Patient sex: F
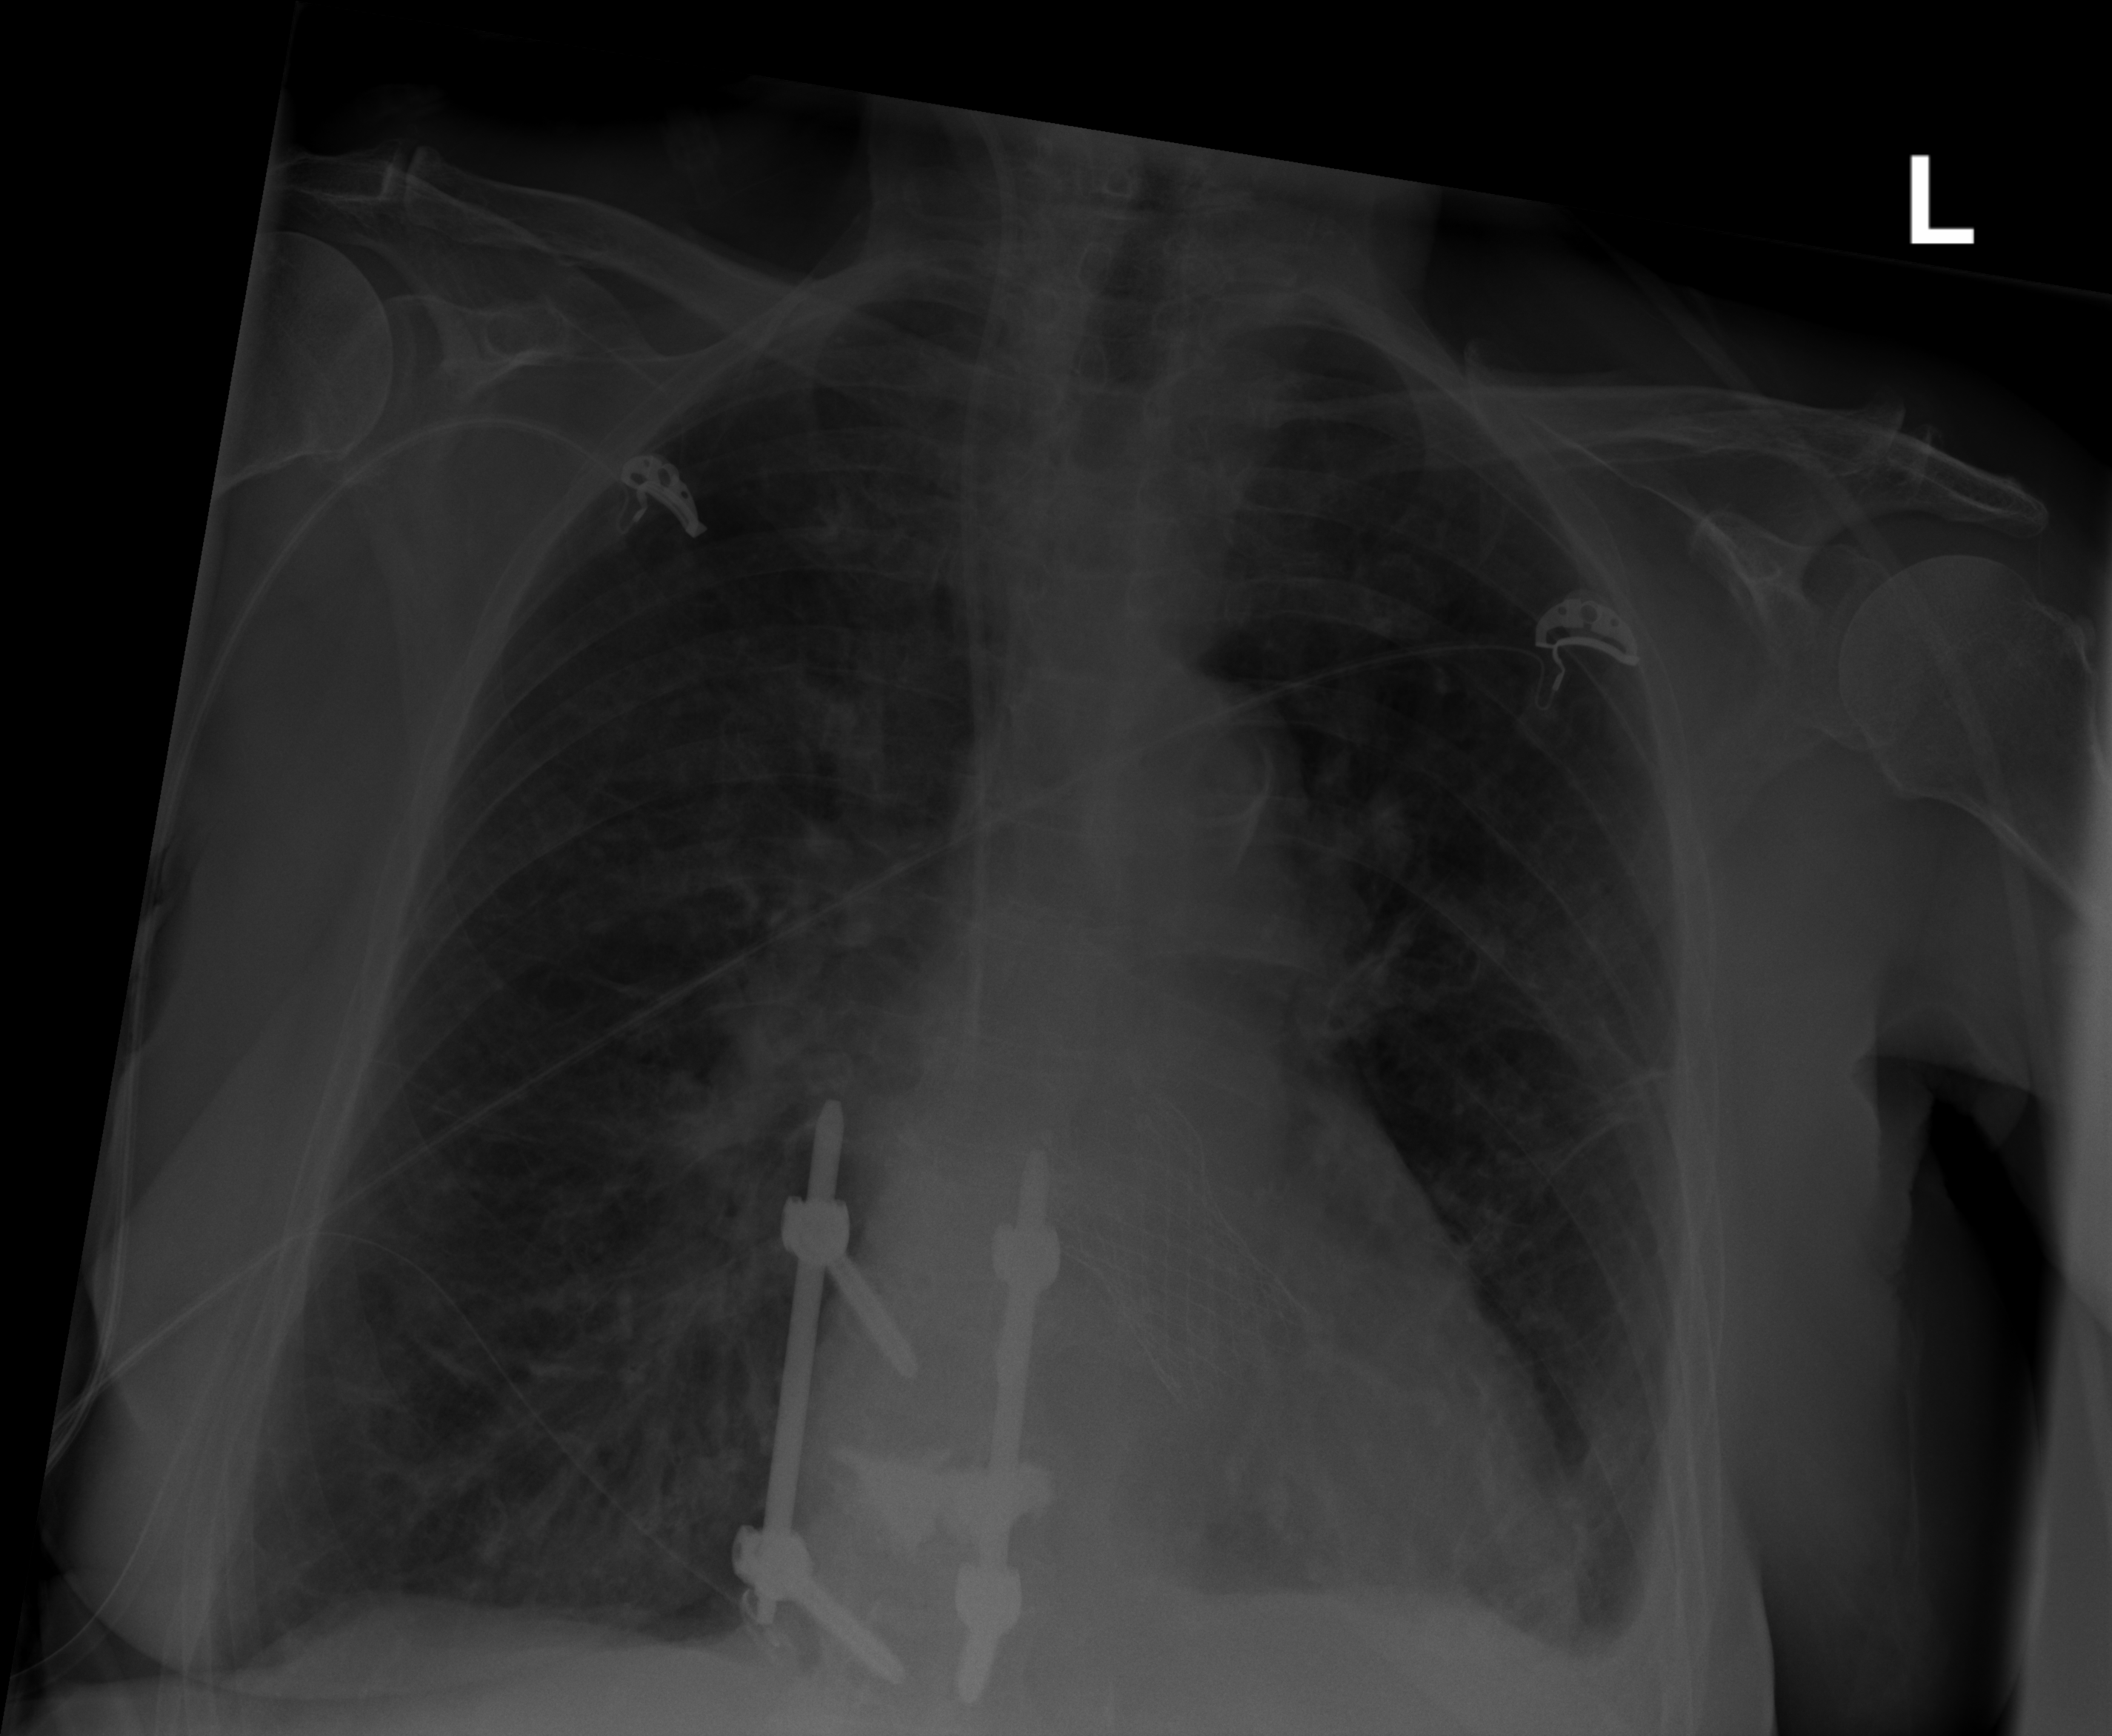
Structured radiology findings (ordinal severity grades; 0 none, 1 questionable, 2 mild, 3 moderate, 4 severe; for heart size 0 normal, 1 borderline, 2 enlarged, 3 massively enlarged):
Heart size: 1
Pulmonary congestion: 2
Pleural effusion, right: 0
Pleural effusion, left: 2
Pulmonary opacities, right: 2
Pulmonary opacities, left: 2
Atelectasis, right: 2
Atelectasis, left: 2